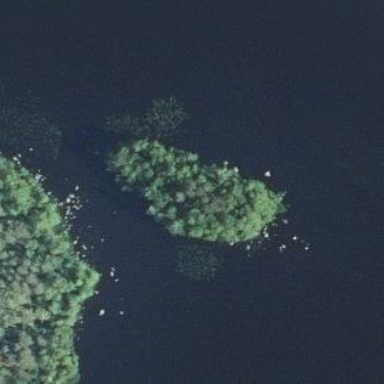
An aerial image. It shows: Islet.